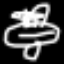
Label: airplane